Interaction volume radius: 10 \u00c5
Interaction volume height: 45 \u00c5
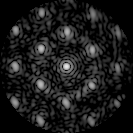
Disorder parameter: 0.3392